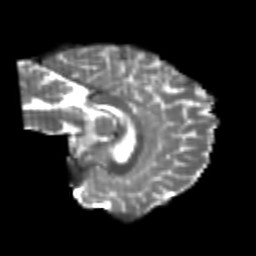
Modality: T2w
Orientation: sagittal
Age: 20
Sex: female
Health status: healthy
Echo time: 0.074 s